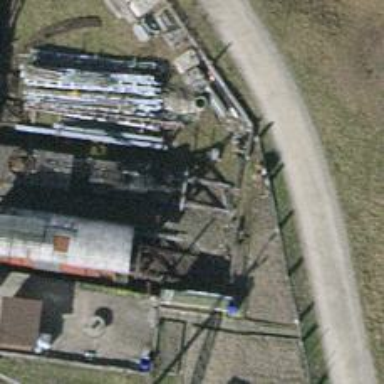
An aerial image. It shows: Railway buffer stop.